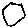
Label: hexagon